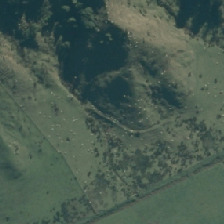
Land cover: grose_broom